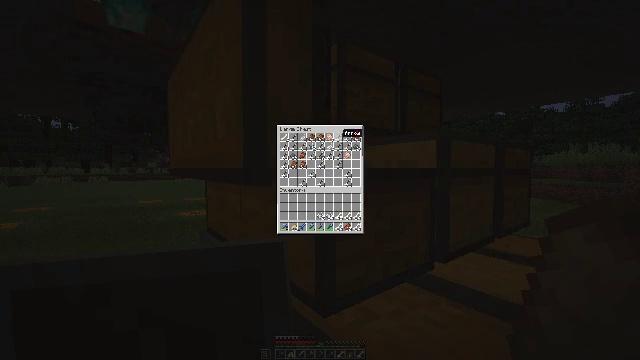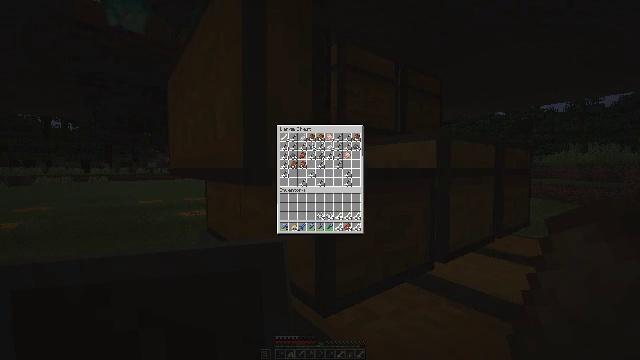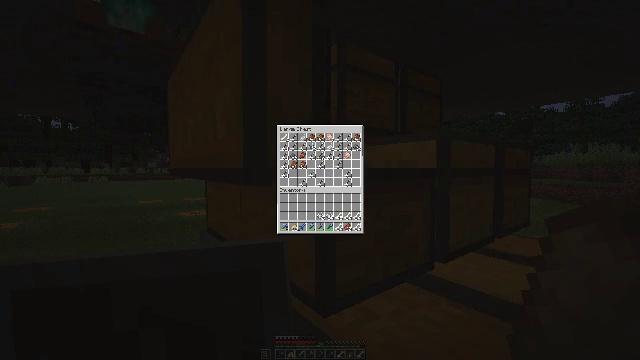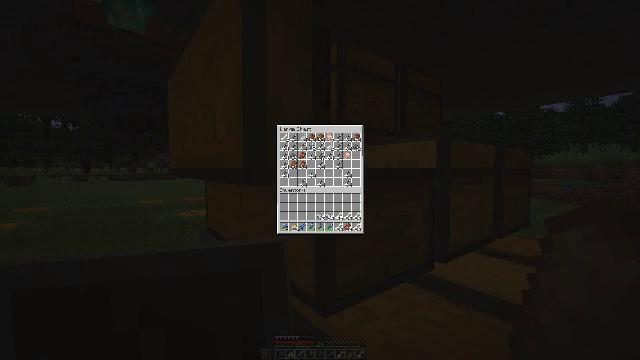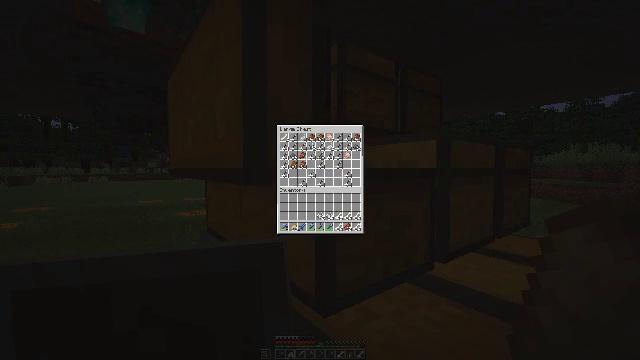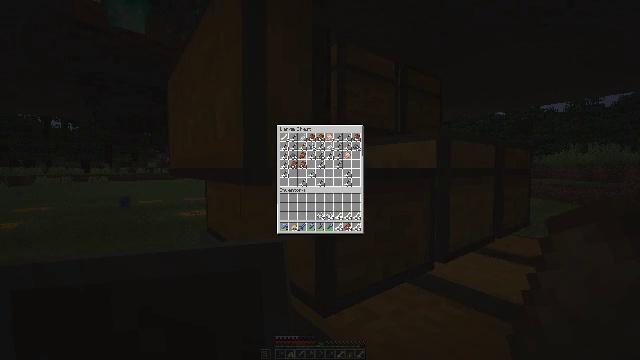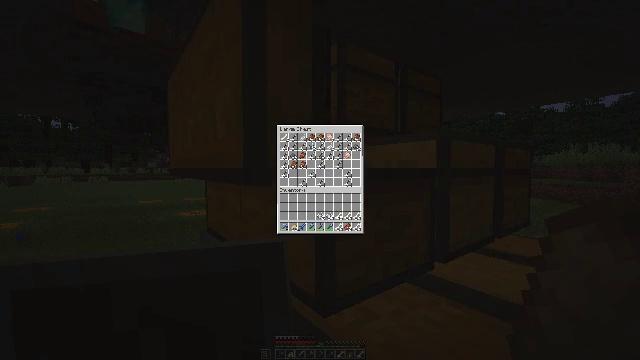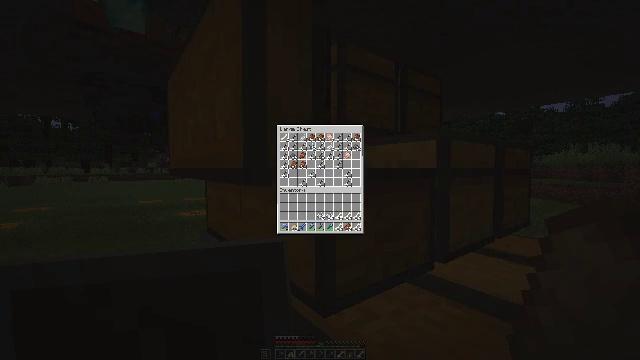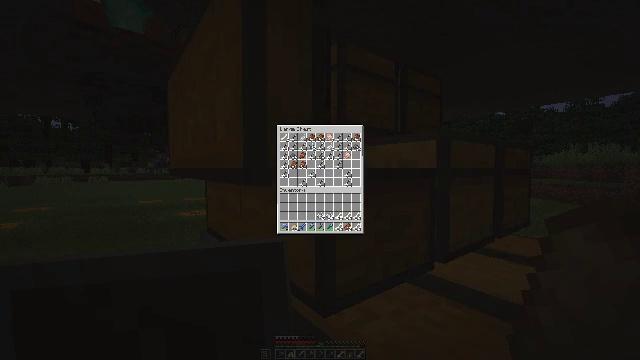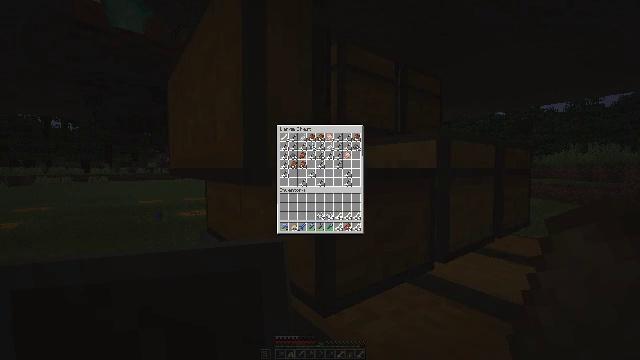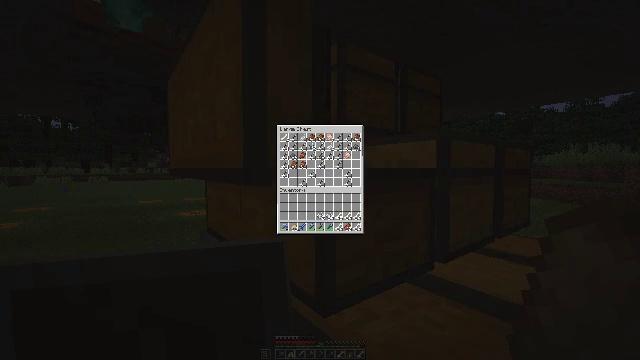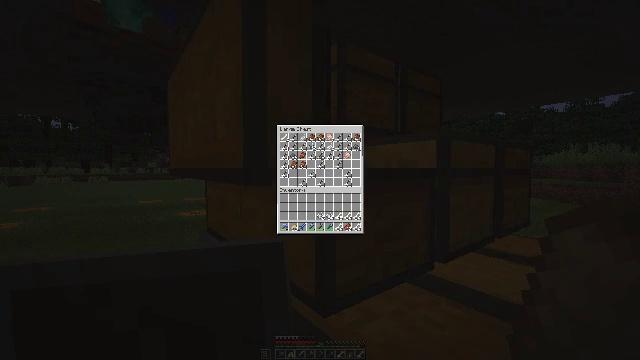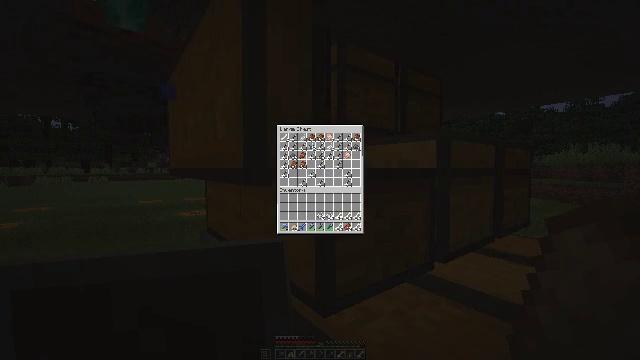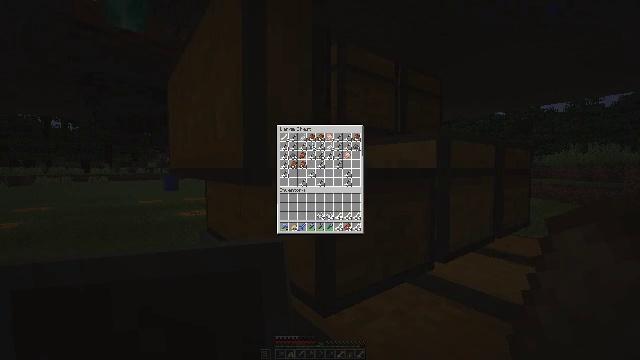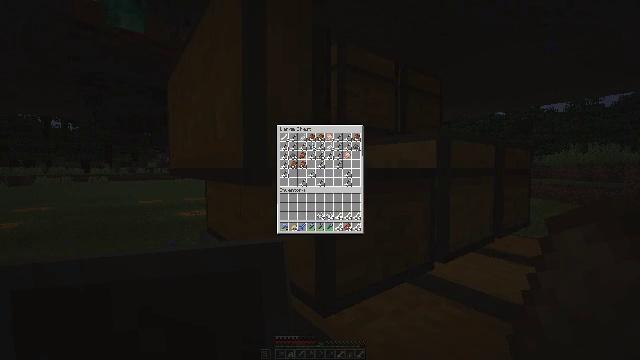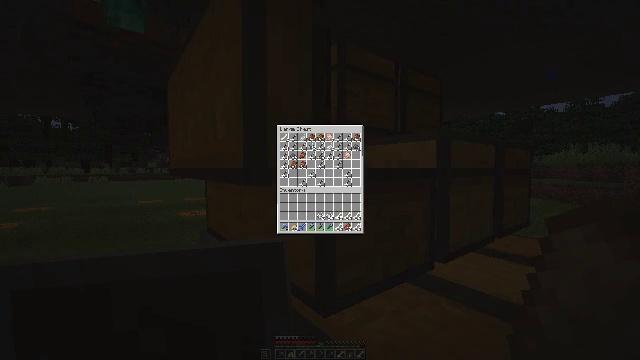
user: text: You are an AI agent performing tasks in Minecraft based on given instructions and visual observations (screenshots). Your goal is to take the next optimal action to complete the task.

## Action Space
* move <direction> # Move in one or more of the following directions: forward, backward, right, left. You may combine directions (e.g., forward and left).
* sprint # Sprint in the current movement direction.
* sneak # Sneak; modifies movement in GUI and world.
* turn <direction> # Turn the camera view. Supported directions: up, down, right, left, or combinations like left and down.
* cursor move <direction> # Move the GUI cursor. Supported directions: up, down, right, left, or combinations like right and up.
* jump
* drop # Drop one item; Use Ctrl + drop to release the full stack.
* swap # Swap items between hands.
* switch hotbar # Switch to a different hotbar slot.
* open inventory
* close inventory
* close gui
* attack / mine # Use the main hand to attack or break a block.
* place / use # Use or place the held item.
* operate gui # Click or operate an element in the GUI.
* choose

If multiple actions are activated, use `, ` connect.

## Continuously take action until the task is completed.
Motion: motion action
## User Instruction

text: Attack the blue shulker box to gather it.
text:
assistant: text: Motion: turn left and up
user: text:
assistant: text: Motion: turn left and up
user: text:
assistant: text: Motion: no_op
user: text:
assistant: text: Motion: no_op
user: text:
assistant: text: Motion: no_op
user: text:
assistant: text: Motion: no_op
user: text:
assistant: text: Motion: no_op
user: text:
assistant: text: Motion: no_op
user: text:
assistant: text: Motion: no_op
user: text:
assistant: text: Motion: no_op
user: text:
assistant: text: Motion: no_op
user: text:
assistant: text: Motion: no_op
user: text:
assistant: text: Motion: no_op
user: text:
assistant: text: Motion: no_op
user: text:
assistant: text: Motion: no_op
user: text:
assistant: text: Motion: no_op
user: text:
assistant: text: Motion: no_op
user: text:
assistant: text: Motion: no_op
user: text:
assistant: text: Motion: no_op
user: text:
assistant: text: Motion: no_op
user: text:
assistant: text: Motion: no_op
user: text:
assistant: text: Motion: no_op
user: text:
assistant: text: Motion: no_op
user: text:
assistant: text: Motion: no_op
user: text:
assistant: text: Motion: no_op
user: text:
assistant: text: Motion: no_op
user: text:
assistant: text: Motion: no_op
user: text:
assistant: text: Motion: no_op
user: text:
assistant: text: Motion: no_op
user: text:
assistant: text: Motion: turn down